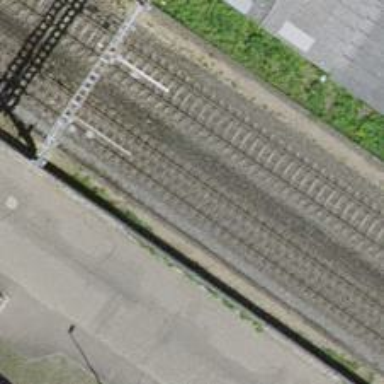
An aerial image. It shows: Single railway track with electrified contact line.